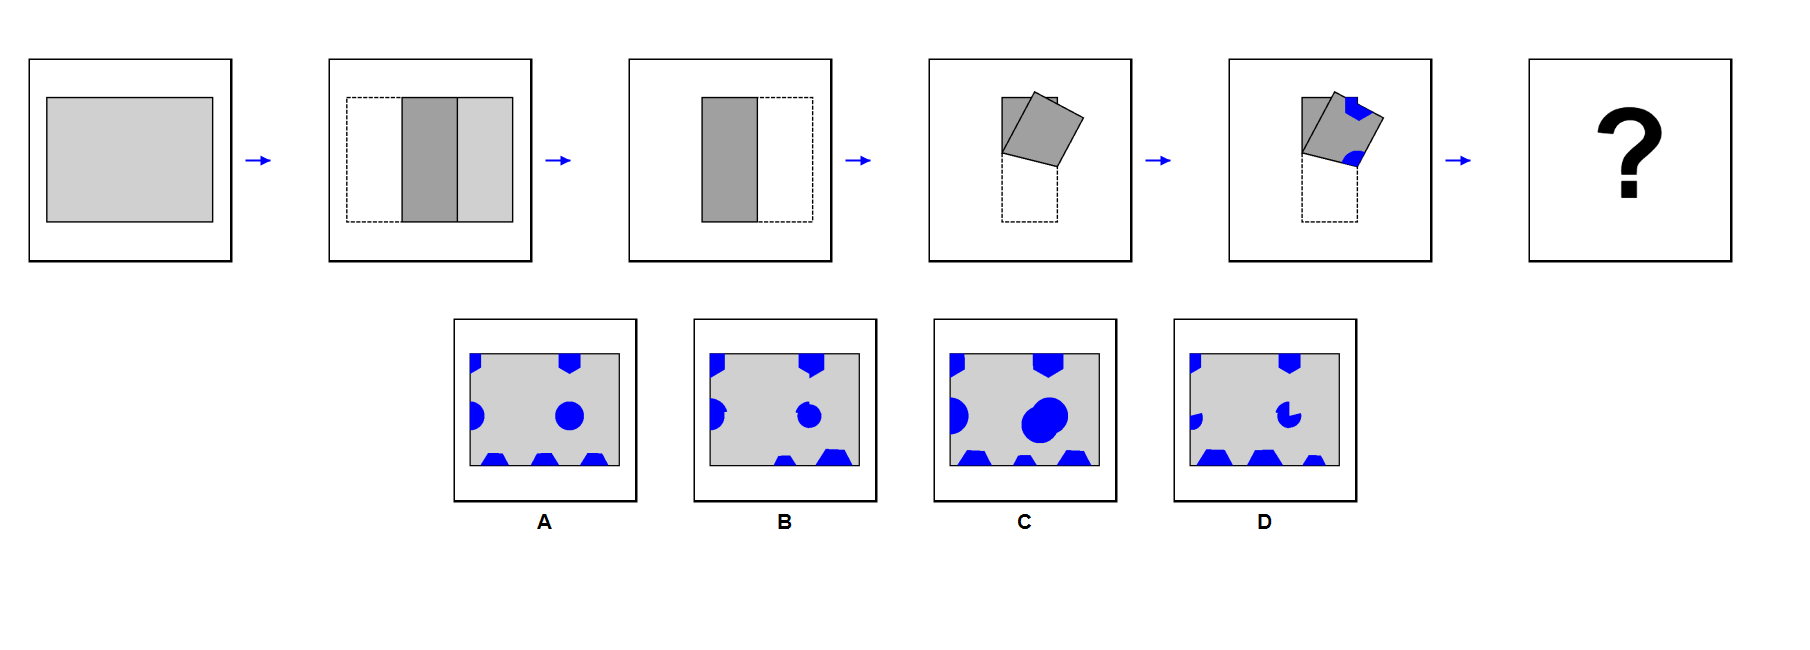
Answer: A